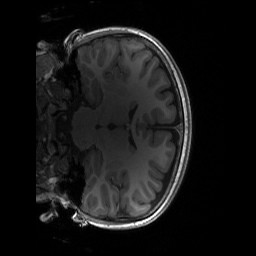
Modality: T1w
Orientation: coronal
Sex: female
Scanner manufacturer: siemens
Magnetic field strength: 3 T
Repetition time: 1.9 s
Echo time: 0.00243 s